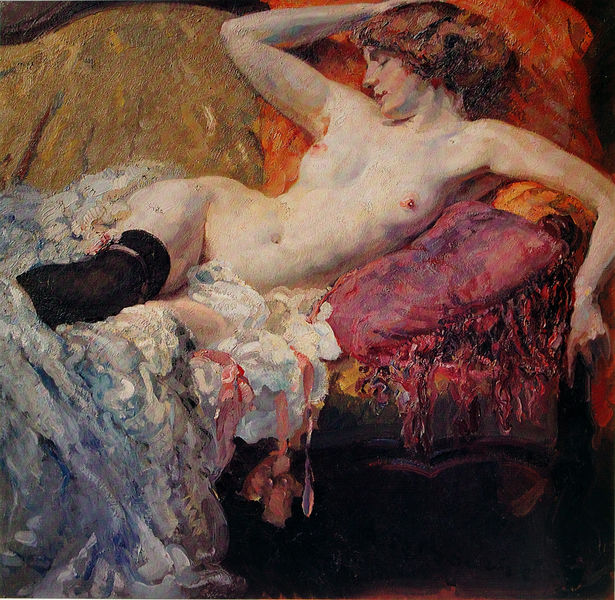
Titel: Akt auf roten Kissen
Künstler: Arnulf de Bouché
Institution: Privatbesitz
Schlagwörter: akt, blau, gemälde, haut, kopf, körper, nackt, schatten, schlaf, weiß, gelb, grün, mädchen, ocker, braun, brust, busen, frau, frisur, haar, kleid, licht, mund, orange, profil, schwarz, zimmer, rot, tuch, schleife, jung, arm, arme, augen, gesicht, inkarnat, bildnis, hals, hände, öl, pastos, fransen, gold, haare, pose, stoff, tücher, decke, schleifen, lippen, locken, rosa, beine, hellblau, bein, brüste, hintern, sofa, lasziv, liegen, modell, schlafen, haltung, lila, violett, ölgemälde, kissen, duktus, dunkelblau, jugendstil, polster, weiblich, muskeln, bett, schlafzimmer, socken, strumpf, nabel, bauch, laken, couch, rüschen, sinnieren, wange, bauchnabel, brustwarze, brustwarzen, liegend, klimt, geschlossen, rothaarig, strümpfe, lendentuch, diwan, becken, poster, liege, bettzeug, leib, hüfte, impresionismus, kniestrumpf, chaiselongue, bänder, ackt, schlagen, gustav, stumpf, climt, räkeln, boudoir, lagern, strumpfband, titten, achselhöhle, dessous, schlaufen, seidenstrumpf, strumpfhalter, unterwäsche, brustware